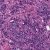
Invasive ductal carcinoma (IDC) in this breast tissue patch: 1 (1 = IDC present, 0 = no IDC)